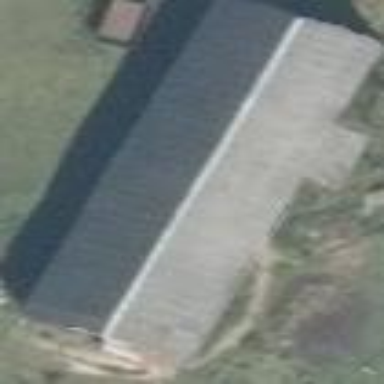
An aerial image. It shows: Building with grey gabled roof.